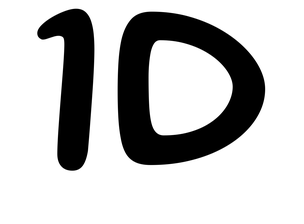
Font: Gluten_Regular